You are looking at the envelope spectrum of a bearing's vibration signal. The marked vertical lines are the theoretical fault frequencies for the outer race, inner race, rolling elements, and cage. What is the most likely bearing condition (normal, inner_race, outer_race, ball)?
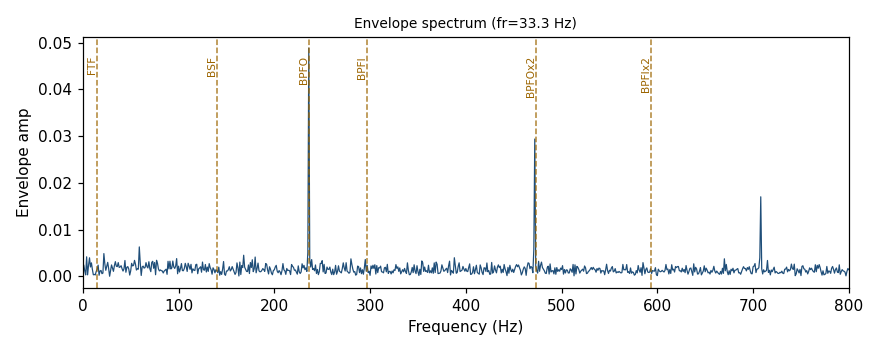
Answer: outer_race